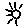
Label: sun